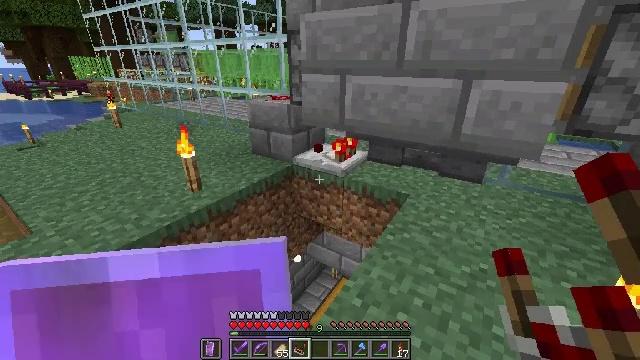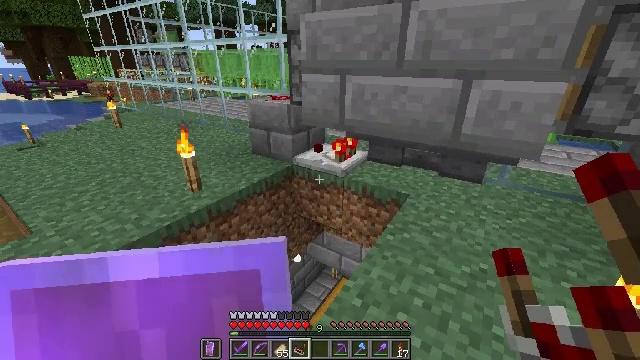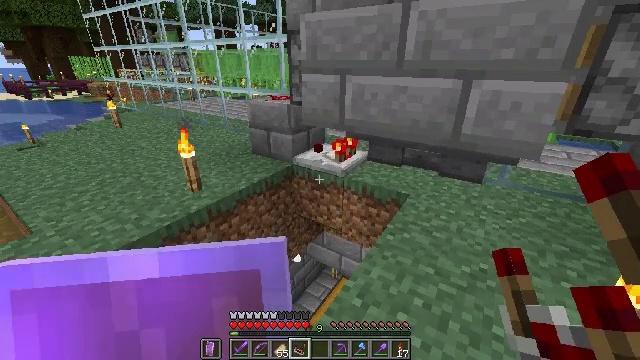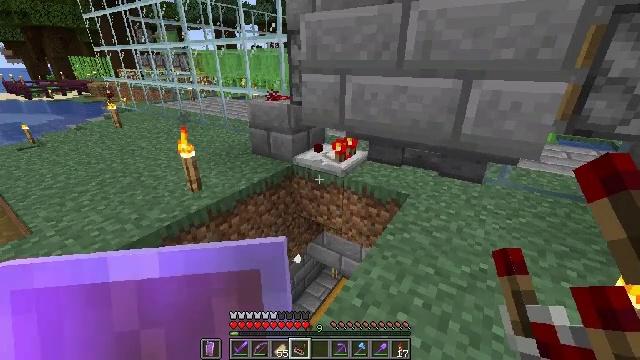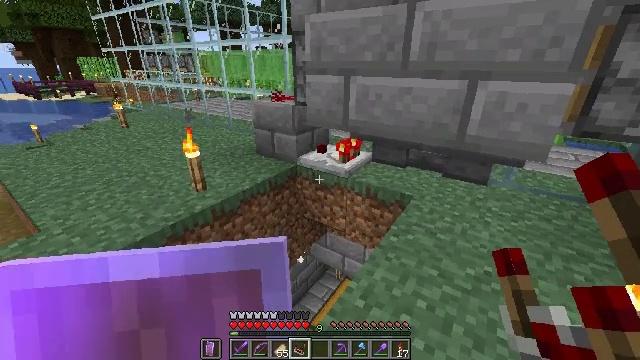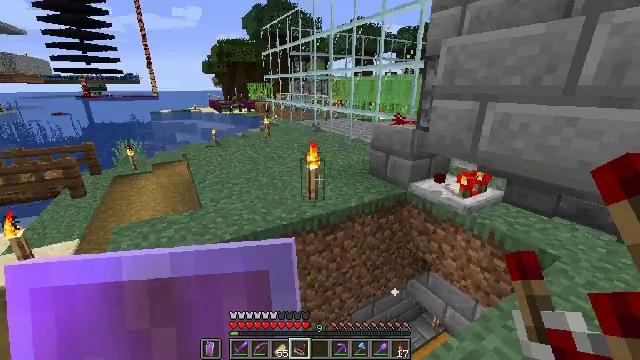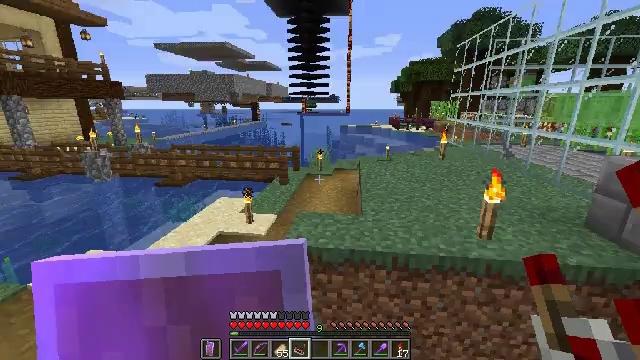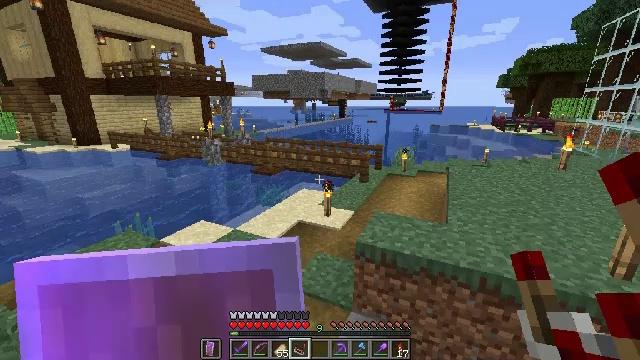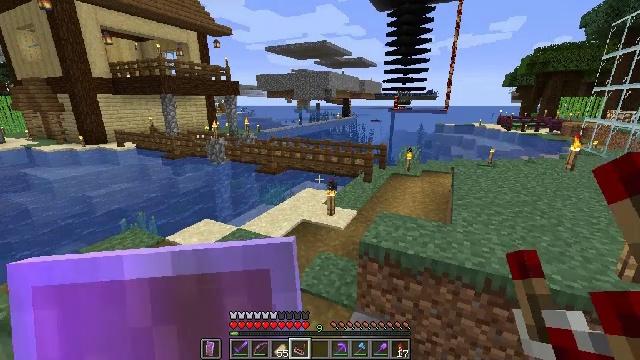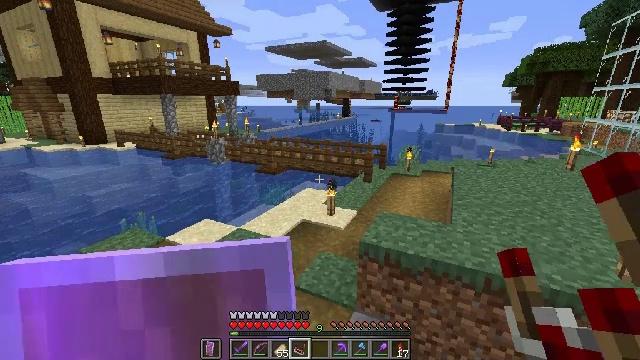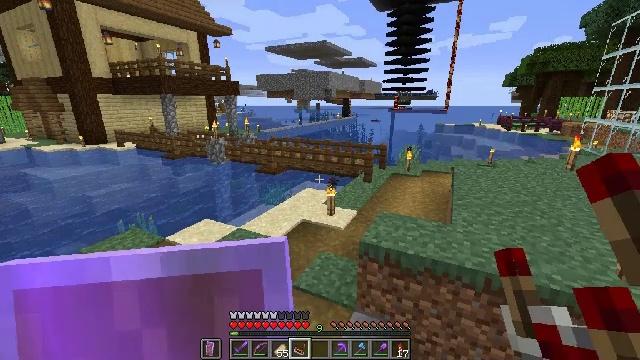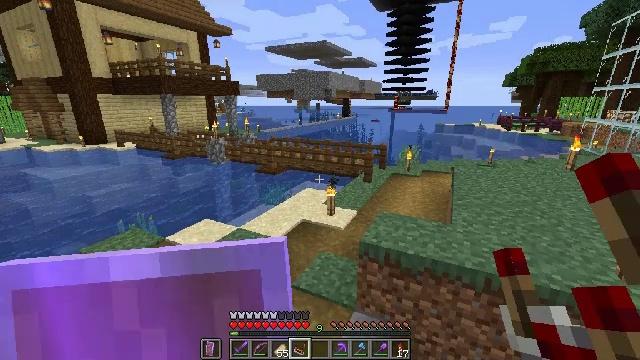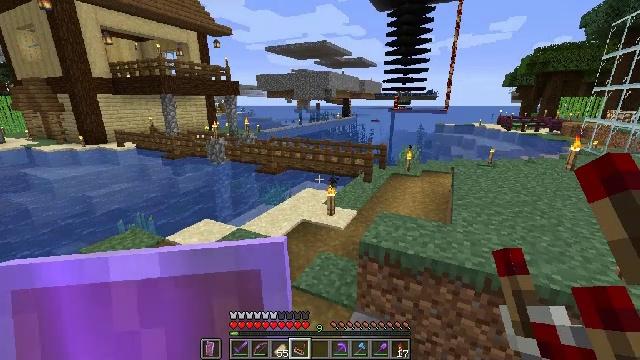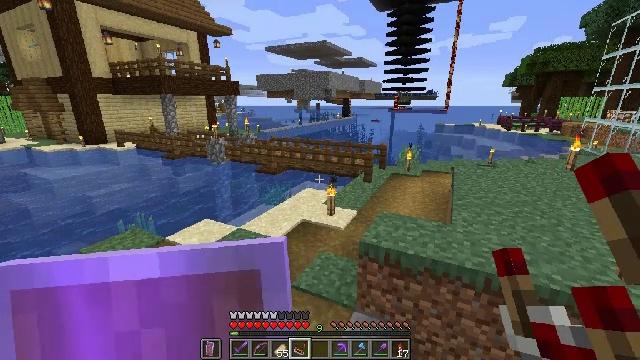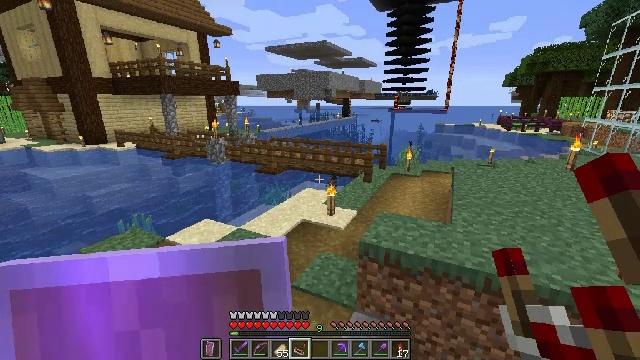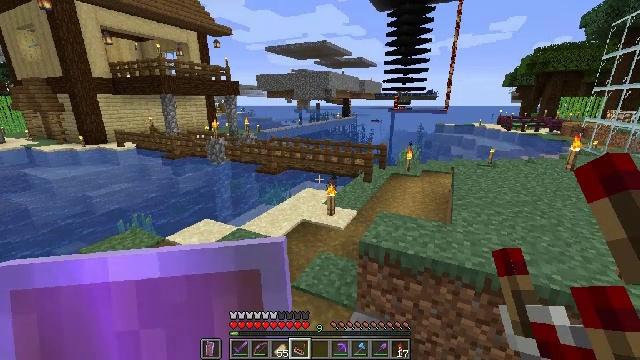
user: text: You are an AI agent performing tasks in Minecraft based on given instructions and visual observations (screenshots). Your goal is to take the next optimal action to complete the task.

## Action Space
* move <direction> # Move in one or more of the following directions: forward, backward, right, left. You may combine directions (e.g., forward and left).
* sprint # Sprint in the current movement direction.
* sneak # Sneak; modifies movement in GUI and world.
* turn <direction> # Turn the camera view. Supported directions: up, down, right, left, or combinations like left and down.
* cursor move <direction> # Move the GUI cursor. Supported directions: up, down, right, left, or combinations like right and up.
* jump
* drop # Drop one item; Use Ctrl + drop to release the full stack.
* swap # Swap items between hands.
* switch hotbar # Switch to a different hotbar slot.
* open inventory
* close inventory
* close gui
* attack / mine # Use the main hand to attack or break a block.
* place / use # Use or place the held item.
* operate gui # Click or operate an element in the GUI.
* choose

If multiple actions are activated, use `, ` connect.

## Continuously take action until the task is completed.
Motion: motion action
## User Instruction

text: Mine the comparator to reclaim it.
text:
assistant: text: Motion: no_op
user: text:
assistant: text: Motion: no_op
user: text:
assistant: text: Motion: no_op
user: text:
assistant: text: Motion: no_op
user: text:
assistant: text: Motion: turn left and up
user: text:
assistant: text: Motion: turn left and up
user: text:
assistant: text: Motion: turn left
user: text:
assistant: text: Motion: no_op
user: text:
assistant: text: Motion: no_op
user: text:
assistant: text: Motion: no_op
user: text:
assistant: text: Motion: no_op
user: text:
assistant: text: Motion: no_op
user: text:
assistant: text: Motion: no_op
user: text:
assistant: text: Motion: no_op
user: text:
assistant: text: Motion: no_op
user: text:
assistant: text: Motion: no_op
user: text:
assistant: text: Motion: no_op
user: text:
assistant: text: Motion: no_op
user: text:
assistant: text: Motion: no_op
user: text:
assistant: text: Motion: no_op
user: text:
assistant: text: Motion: no_op
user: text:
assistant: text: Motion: no_op
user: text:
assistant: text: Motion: no_op
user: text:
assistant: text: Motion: no_op
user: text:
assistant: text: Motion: no_op
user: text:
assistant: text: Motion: no_op
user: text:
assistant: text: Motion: no_op
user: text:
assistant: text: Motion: no_op
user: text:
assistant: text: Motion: no_op
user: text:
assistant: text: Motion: no_op